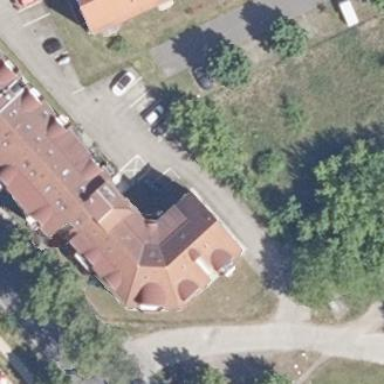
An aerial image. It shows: White apartment building with gabled roof painted in orange.